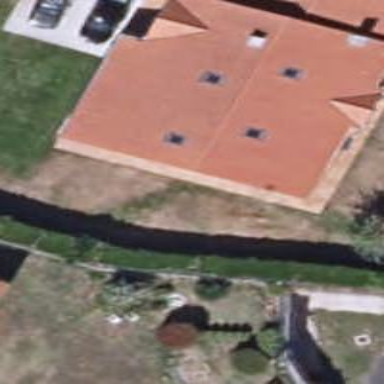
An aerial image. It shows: Simple house.